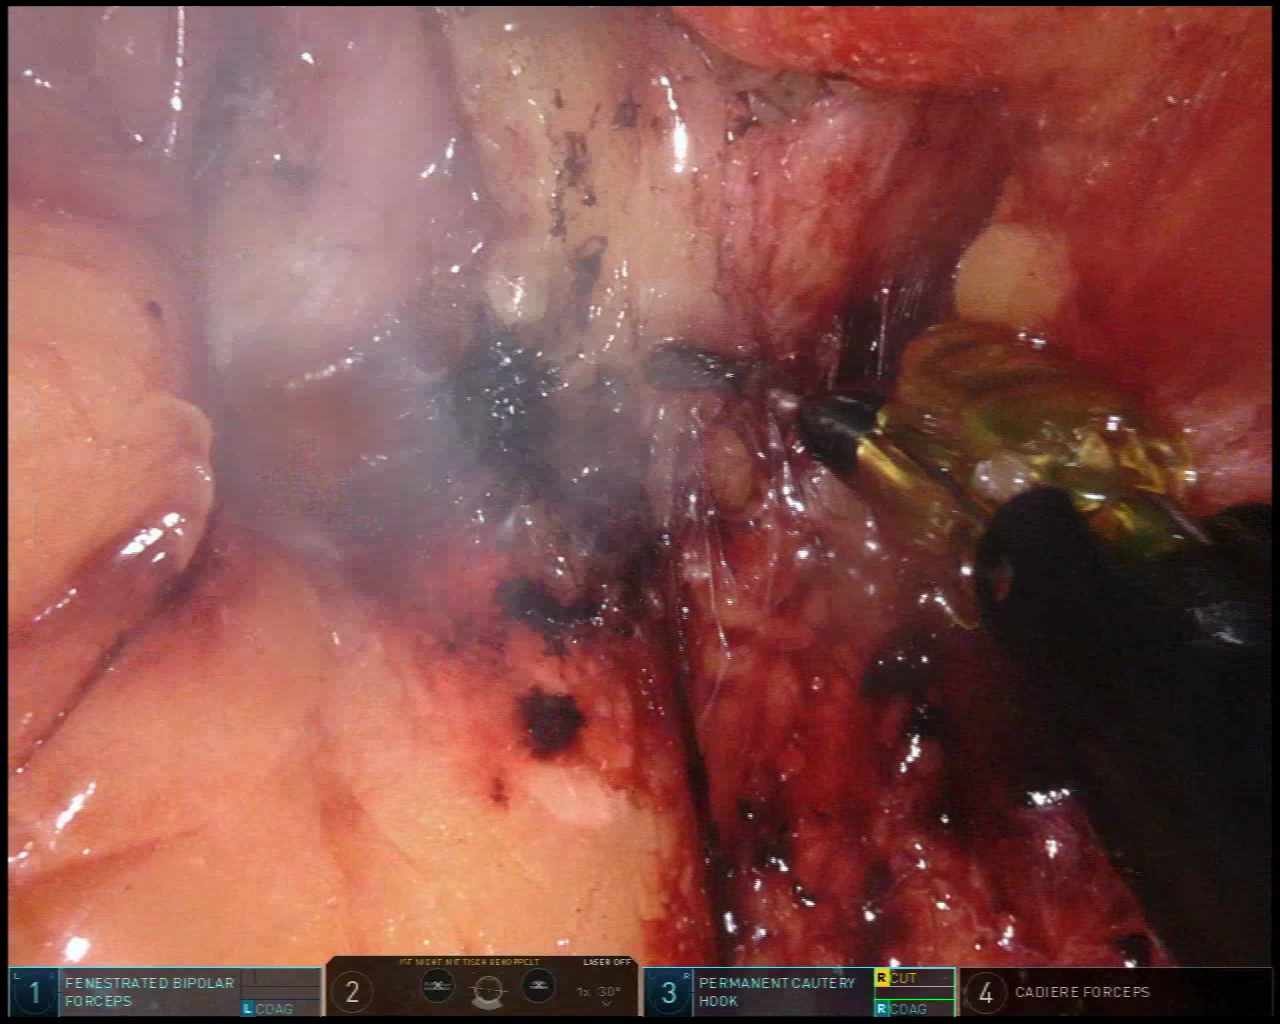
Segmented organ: pancreas
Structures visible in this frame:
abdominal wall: no
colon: no
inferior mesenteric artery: no
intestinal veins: no
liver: no
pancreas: yes
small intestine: no
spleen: no
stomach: no
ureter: no
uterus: no
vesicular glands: no